Question: I have an image which is inside a div. It appears as expected, within the div. When 'margin-top' is added, the background for this div extends downwards. I don't want to have this behavior. How can I change this?
My code is as follows :
'''
<div id="content">
<div class="page">
<div class="half">
<p>Text goes here.</p>
</div>
<div class="half">
<img src="imghere.png" alt="img" />
</div>
</div>
</div>
'''
CSS
'''
.page {
width:500px;
margin:0 auto;
padding: 5px;
}
.half {
display:inline-block;
width:44%;
margin:0 2%;
}
'''
This ensures that the column with the '<p>' tag goes on the left side of the screen, and the column with the image goes on the right, and it resizes as you resize the window :).
How can I make this webpage go from
'''
-----div-----------
Text Image
-----/div-----------
'''
to
'''
-----div------------
Text
--/div--Image----
'''
Image illustrating what I would like :

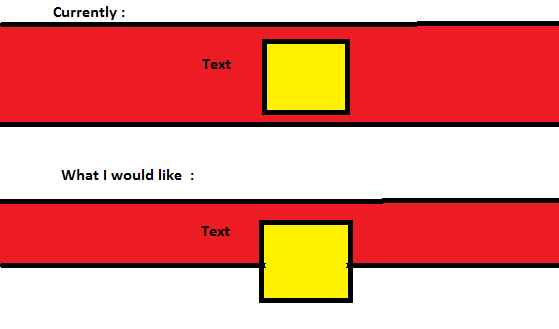
Answer: I originally skipped over the fact that you provided some HTML and CSS in the question, so in my original answer I just went off the image provided. Looking at the HTML and CSS you provided, the only thing you'd have to do to get the desired result is set a negative bottom margin in your CSS on the 'img' tag. Here's a <URL> using your original markup with the only significant addition to the CSS being the negative bottom margin set on the 'img' tag.
The added benefit of doing it this way is that the image will stay in the desired spot (extended slightly below the 'div' that contains it), even when adding more lines of text to the paragraph ('p') changes the height of the containing element ('.page div').
'''
.page {
width:500px;
margin:0 auto;
padding: 5px;
width: 100%;
background-color: #ED1C24;
border-top: 3px solid black;
border-bottom: 3px solid black;
text-align: center;
}
.half {
display:inline-block;
width:44%;
margin:0 2%;
}
img {
margin-bottom:-50px;
}
'''
You could just position the image below the text, float the image, and set a negative top margin on the image to make it cut back into the element containing the text. This way, the image will keep sitting in the right spot, even when adding more lines of text changes the height of the containing element.
Here's a <URL>
'''
<p>Text
<br/>Text
<br/>Text
<br/>Text
<br/>Text
<br/>Text
<br/>Text
<br/>Text
<br/>
<img />
</p>
'''
'''
p {
width: 100%;
background-color: #ED1C24;
border-top: 3px solid black;
border-bottom: 3px solid black;
text-align: center;
}
img {
width: 100px;
height: 100px;
background-color: yellow;
border: 3px solid black;
float: right;
margin: -70px 100px;
}
'''